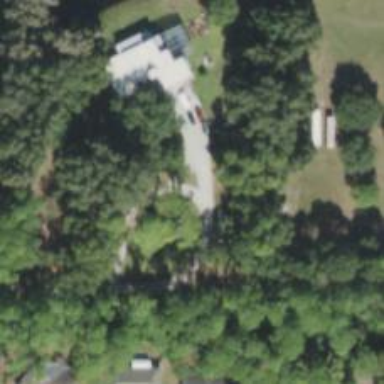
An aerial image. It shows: Driveway.